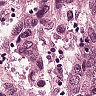
Metastatic tissue present: yes